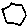
Label: hexagon